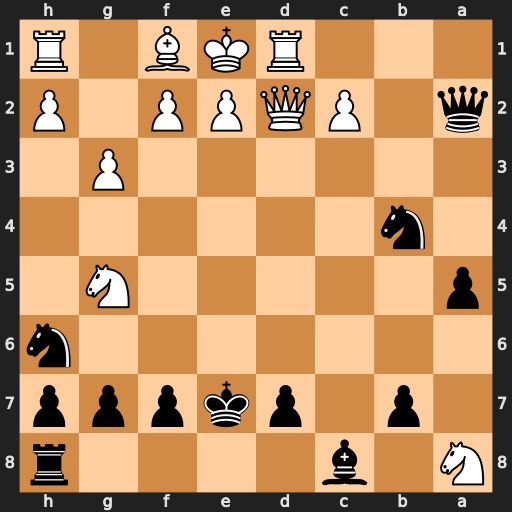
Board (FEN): N1b4r/1p1pkppp/7n/p5N1/1n6/6P1/q1PQPP1P/3RKB1R
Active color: b
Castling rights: K
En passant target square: -
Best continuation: Nxc2+ Qxc2 Qxc2